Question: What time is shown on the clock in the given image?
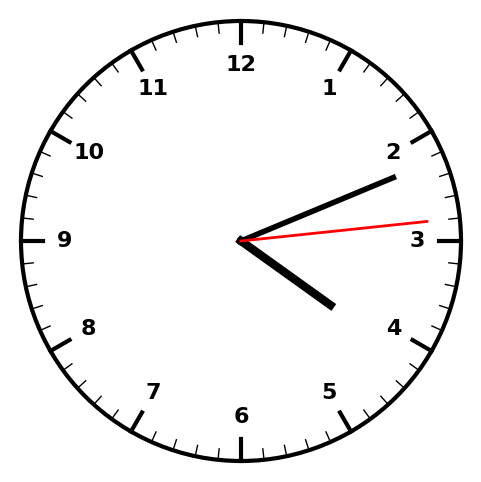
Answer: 04:11:14